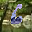
Label: 6